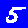
Digit: 5